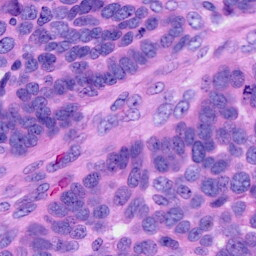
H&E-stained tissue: Ovarian